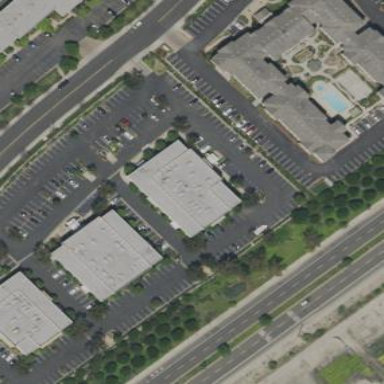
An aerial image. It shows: Commercial building.